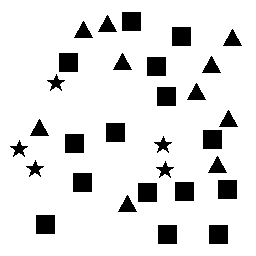
Squares: 15
Triangles: 10
Stars: 5
Total shapes: 30